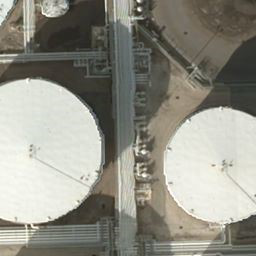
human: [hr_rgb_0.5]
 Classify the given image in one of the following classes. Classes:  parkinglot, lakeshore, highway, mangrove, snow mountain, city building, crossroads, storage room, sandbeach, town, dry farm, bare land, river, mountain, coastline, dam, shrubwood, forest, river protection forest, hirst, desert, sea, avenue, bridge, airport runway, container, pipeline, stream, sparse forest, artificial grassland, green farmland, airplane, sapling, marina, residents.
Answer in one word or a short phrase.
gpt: storage room